Current action and preconditions to check: path_clear

Your task: For each precondition in the list above, predict whether it will hold at this action.

Consider the current scene as observed from the mobile robot's camera, and analyze the predicted future states of all dynamic agents (e.g., people, animals, vehicles, or any moving entities) within the NEXT SECOND.

IMPORTANT: Only answer "very likely" if you are absolutely certain—based on strong, clear evidence—that a dynamic agent will violate the precondition in the predicted future state. Do NOT answer "very likely" for unlikely, ambiguous, or low-probability risks.

Ask yourself for each precondition: Is there a high probability, with clear and convincing evidence, that the predicted future states of any dynamic agent will interfere with the predicted future state of the currently executing action within the NEXT SECOND, causing that precondition to fail?

Assess the risk level based on these predictions. Use "likely" or "very likely" if motions create a clear risk of interference.

Use "neutral" or "improbable" if agents are nearby but their predicted paths are clearly diverging or non-conflicting.

Failure Risk Categories: "very improbable", "improbable", "neutral", "likely", "very likely"

Answer Format: Output ONLY the probability_of_failure value from these categories: "very improbable", "improbable", "neutral", "likely", "very likely"

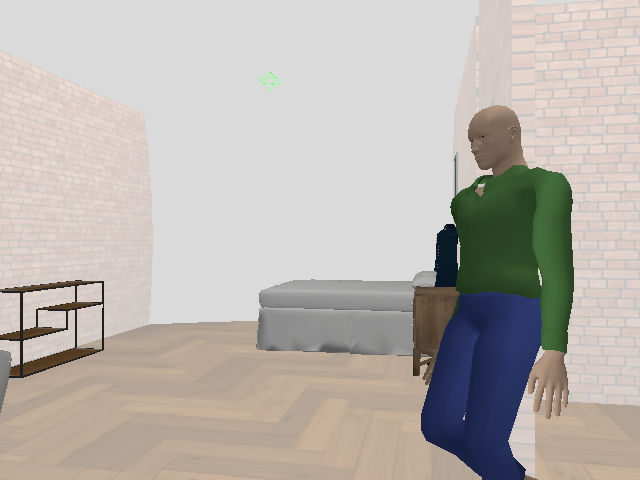

Answer: likely